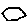
Label: hexagon